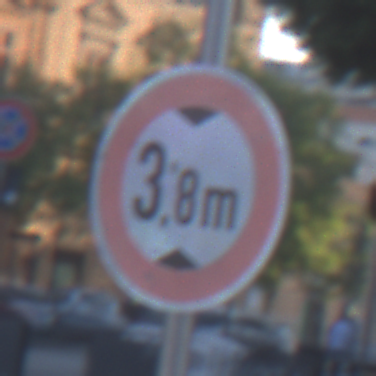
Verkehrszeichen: TatsaechlicheHoehe
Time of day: SunriseSunset
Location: Outdoor (Urban)
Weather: PartlyCloudy
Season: NotSpecified
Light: Natural